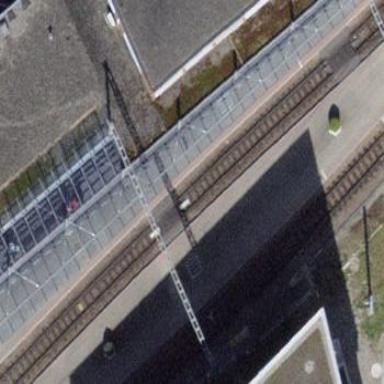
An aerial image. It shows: Glass rooftop.